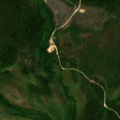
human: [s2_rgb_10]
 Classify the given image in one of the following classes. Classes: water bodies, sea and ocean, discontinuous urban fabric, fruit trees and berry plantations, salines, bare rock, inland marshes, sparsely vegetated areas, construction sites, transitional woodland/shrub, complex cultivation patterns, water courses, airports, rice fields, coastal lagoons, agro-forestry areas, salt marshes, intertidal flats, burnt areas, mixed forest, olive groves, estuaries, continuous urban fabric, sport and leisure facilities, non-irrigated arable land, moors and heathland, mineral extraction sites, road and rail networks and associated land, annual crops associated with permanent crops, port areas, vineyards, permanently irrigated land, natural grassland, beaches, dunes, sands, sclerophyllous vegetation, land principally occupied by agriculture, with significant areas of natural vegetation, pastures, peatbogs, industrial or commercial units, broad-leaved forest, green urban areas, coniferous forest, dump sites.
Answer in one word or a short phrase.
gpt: coniferous forest, transitional woodland/shrub, peatbogs